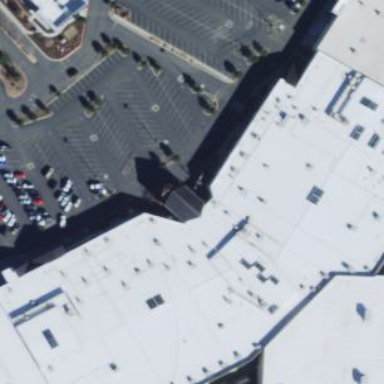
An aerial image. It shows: Mall building.